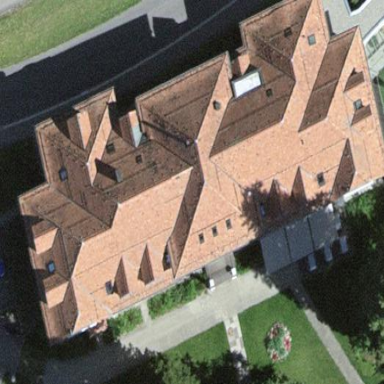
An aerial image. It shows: Hospital building.